Question: First time I have programming in Outlook VBA 2007.
I can save some data from email into a excel file.
I think my problem is in 'Outlook.MailItem'.
I'm running this code:
'''
Option Explicit
Sub CopyToExcel()
Dim olItem As Outlook.MailItem
Dim xlApp As Excel.Application
Dim xlWB As Object
Dim xlSheet As Object
Dim vText, vText2, vText3, vText4, vText5 As Variant
Dim sText As String
Dim rCount As Long
Dim bXStarted As Boolean
Dim enviro As String
Dim strPath As String
enviro = CStr(Environ("USERPROFILE"))
'the path of the workbook
strPath = enviro & "\Documents est1.xlsx"
On Error Resume Next
Set xlApp = New Excel.Application
If Err <> 0 Then
Application.StatusBar = "Please wait while Excel source is opened ... "
Set xlApp = CreateObject("Excel.Application")
bXStarted = True
End If
On Error GoTo 0
'Open the workbook to input the data
Set xlWB = xlApp.Workbooks.Open(strPath)
Set xlSheet = xlWB.Sheets("Test")
' Process the message record
'Find the next empty line of the worksheet
rCount = xlSheet.Range("B" & xlSheet.Rows.Count).End(-4162).Row
rCount = rCount + 1
sText = olItem.Body '<------ error
Dim Reg1 As RegExp
Dim M1 As MatchCollection
Dim M As Match
Set Reg1 = New RegExp
' \s* = invisible spaces
' \d* = match digits
' \w* = match alphanumeric
With Reg1
.Pattern = "((Boa tarde \w*))"
End With
If Reg1.Test(sText) Then
Set M1 = Reg1.Execute(sText)
For Each M In M1
vText = Trim(M.SubMatches(1))
vText2 = Trim(M.SubMatches(2))
vText3 = Trim(M.SubMatches(3))
vText4 = Trim(M.SubMatches(4))
vText5 = Trim(M.SubMatches(5))
Next
End If
xlSheet.Range("B" & rCount) = vText
xlSheet.Range("c" & rCount) = vText2
xlSheet.Range("d" & rCount) = vText3
xlSheet.Range("e" & rCount) = vText4
xlSheet.Range("f" & rCount) = vText5
xlWB.Close 1
If bXStarted Then
xlApp.Quit
End If
Set xlApp = Nothing
Set xlWB = Nothing
Set xlSheet = Nothing
End Sub
'''
But, I have this error:
line:
'''
sText = olItem.Body
'''

Some help?
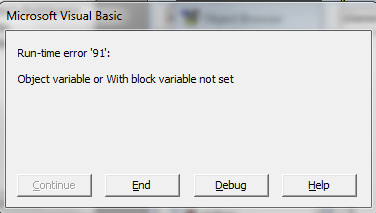
Answer: You haven't set the 'olItem' reference anywhere in your code, you've only declared it on the line 'Dim olItem As Outlook.MailItem'. Are you missing an assignment somewhere?